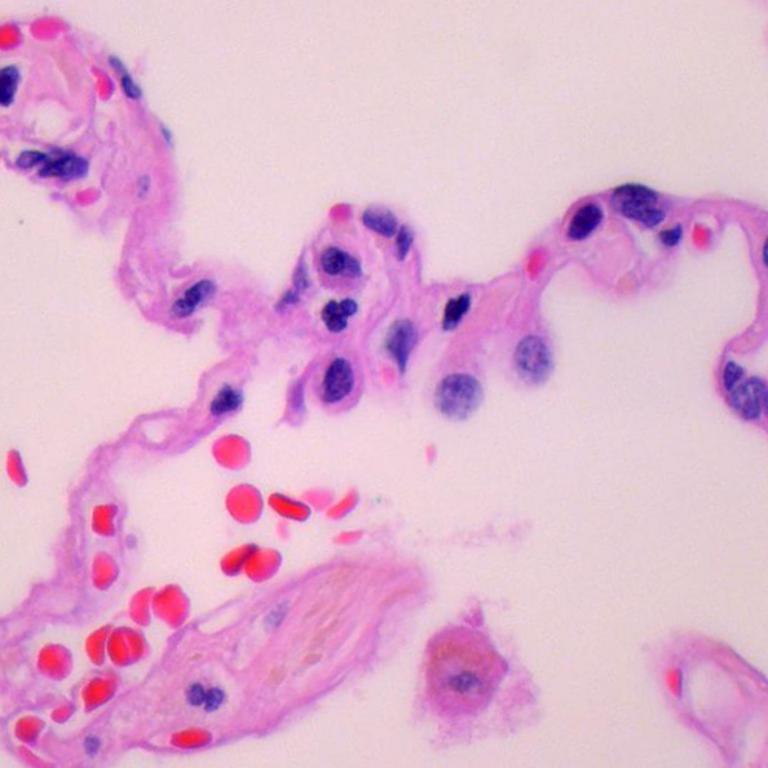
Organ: lung
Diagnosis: benign